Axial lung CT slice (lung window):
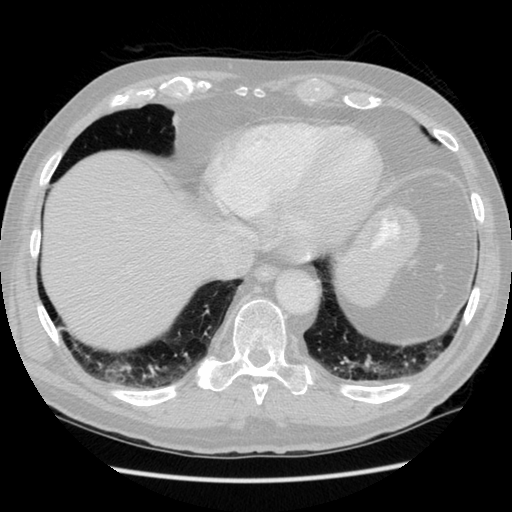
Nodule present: no